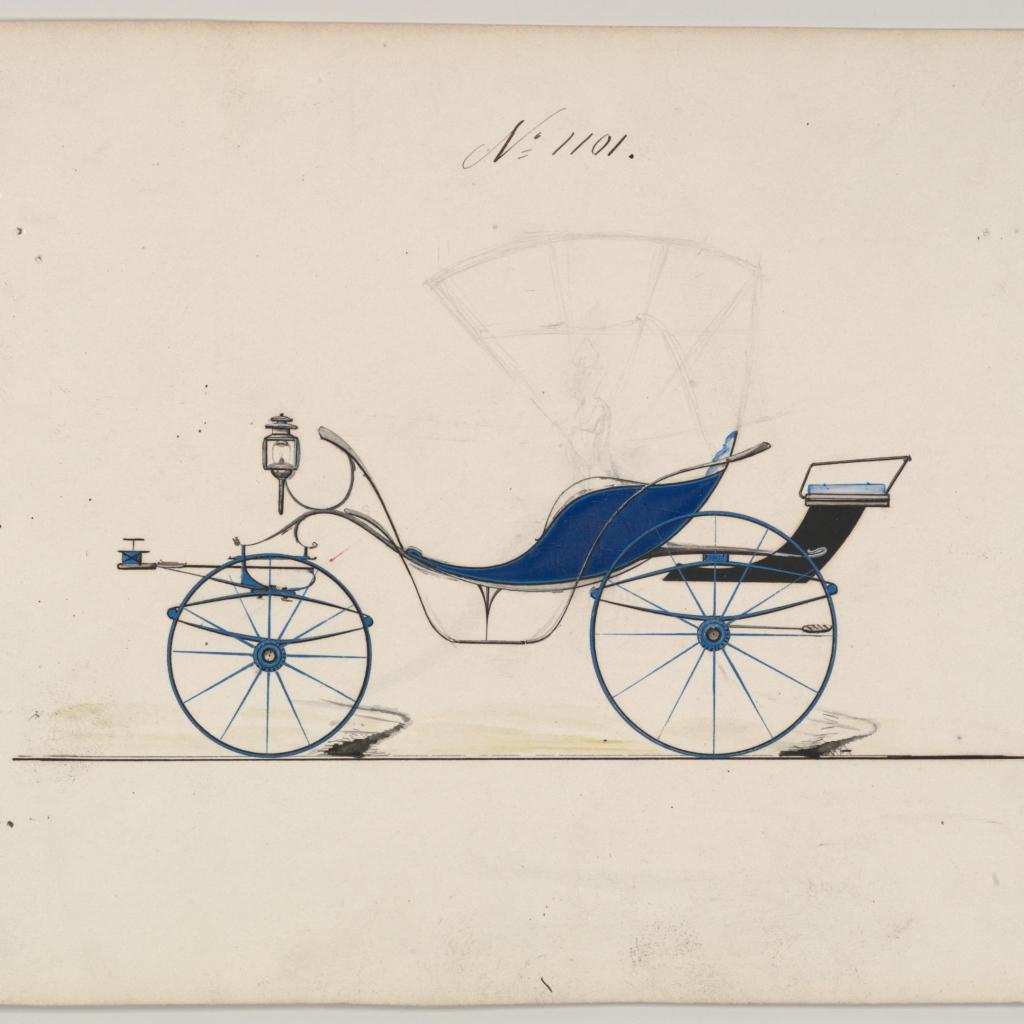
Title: Phaeton #1101
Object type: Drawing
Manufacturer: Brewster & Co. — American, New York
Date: ca. 1870
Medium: Graphite, pen and black ink, watercolor
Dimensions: sheet: 6 5/16 x 9 1/4 in. (16 x 23.5 cm)
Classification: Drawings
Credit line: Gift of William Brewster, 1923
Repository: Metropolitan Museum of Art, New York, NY